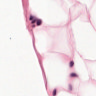
Metastatic tissue present: no